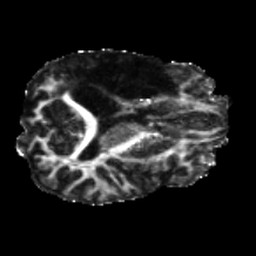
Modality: FA
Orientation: axial
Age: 41
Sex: male
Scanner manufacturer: siemens
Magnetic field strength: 3 T
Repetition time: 5.25 s
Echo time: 0.08 s